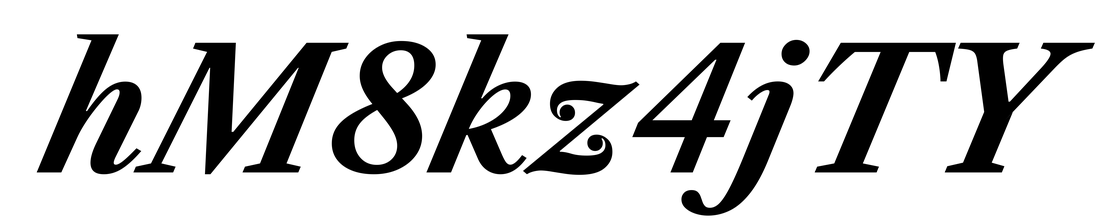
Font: LibreCaslonText-Italic_Bold_Italic